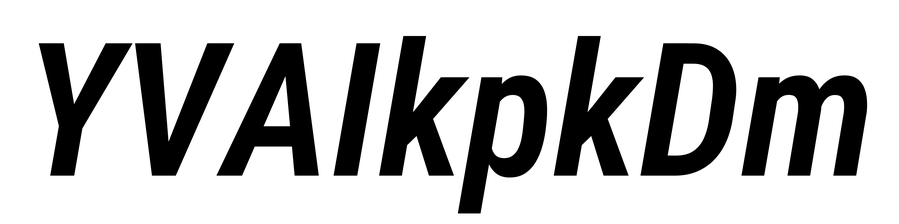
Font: Roboto-Italic_Condensed_SemiBold_Italic